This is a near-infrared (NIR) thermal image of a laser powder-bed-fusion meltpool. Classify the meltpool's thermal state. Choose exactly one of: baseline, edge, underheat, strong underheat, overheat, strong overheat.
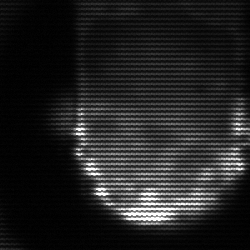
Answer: baseline